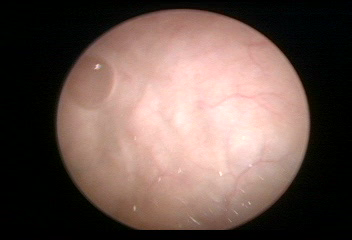
Modality: WLC
Class: Foreign bodies
Subclass: AirBubble
Bladder cancer association: No
Annotated structures: Air bubble